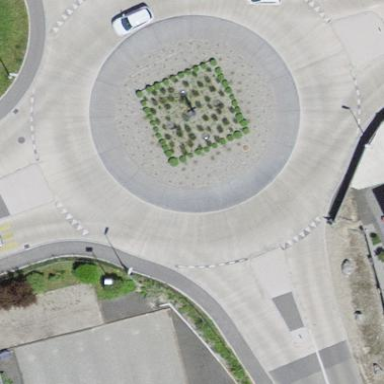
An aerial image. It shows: Primary highway with concrete surface leading to roundabout.